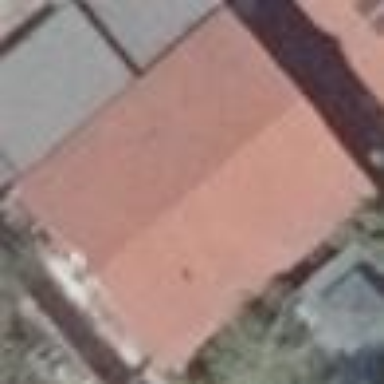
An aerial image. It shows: Residential building with gabled roof made of roof tiles.